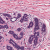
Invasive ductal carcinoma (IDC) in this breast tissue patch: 0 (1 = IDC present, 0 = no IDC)